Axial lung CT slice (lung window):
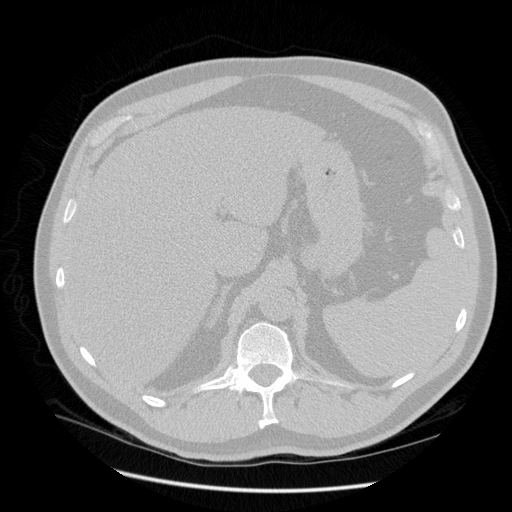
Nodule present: no